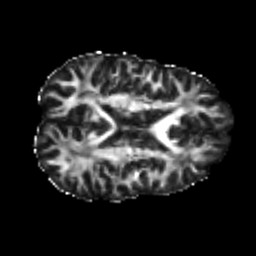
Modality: FA
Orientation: axial
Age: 22
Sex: male
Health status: healthy
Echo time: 0.074 s